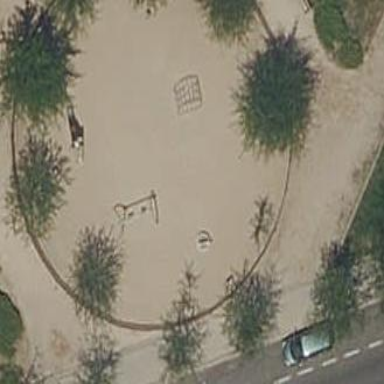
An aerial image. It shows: Playground enclosed by fence.